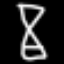
Label: hourglass